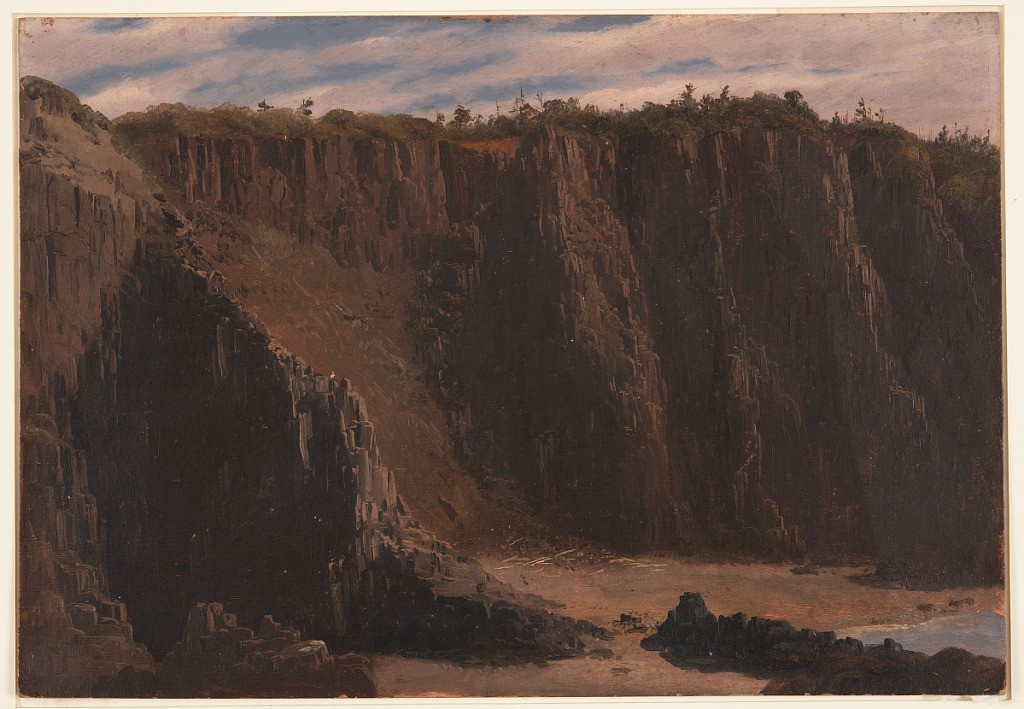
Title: Cliffs at Grand Manan Island, Canada
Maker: Frederic Edwin Church, American, 1826–1900
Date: August–September 1851
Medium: Oil on cardboard
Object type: Drawing
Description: Landscape sketch showing a view of dramatic cliffs on the coast of Grand Manan Island in Canada, likely at Southwest Head. Made of geometic columns of hard rock known as basalt, the cliffs extend horizontally across the scene as their geologic composition lend them a sense of verticality and upward movement. Viewed from an elevated perspective above a curving sandy beach, the cliffs have a notably rough, even sharp texture. They are partly enshrouded due to the sun's low position in the sky, out of frame at right. Heavy green vegetation grows atop these cliffs, including several trees. Above, bands of puffy clouds stretch across and otherwise deep blue sky.